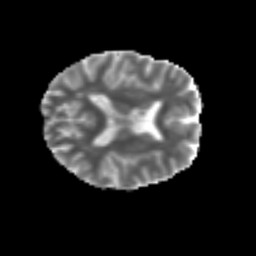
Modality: MD
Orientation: axial
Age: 64
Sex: male
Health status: ill
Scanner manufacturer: siemens
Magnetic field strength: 3 T
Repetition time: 8.7 s
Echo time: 0.11 s